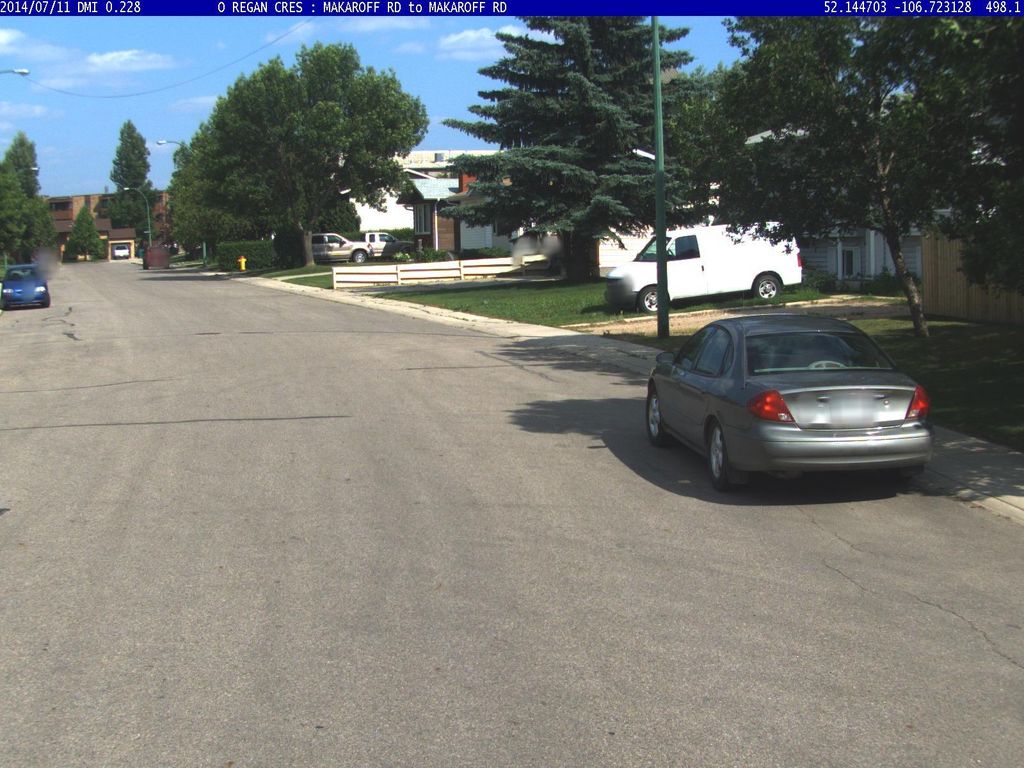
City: saskatoon